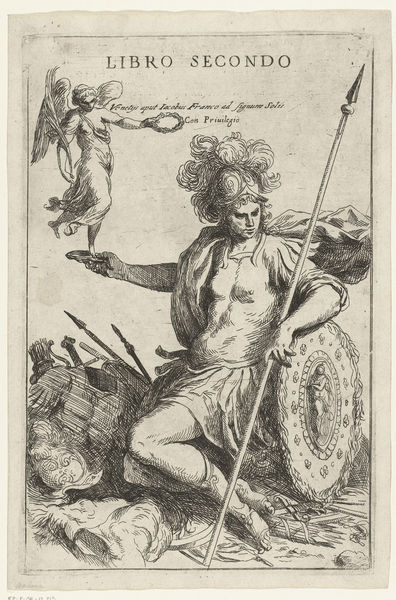
Titel: Titelblad met Minerva
Künstler: Jacopo (il Giovane) Palma
Standort: Amsterdam
Institution: Rijksmuseum
Schlagwörter: gravure, couronne, ange, casque, victoire, dieu, bouclier, guerre, lance, livre, armes, armure, soldat, guerrier, page, romain